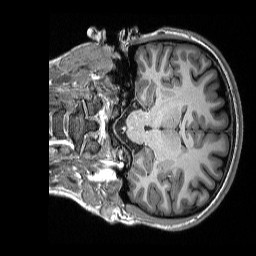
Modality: T1w
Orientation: coronal
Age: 20
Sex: female
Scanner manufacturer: siemens
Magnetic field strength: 3 T
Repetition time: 2.3 s
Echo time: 0.00298 s